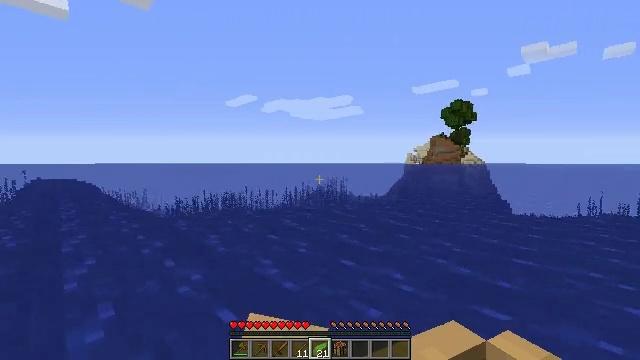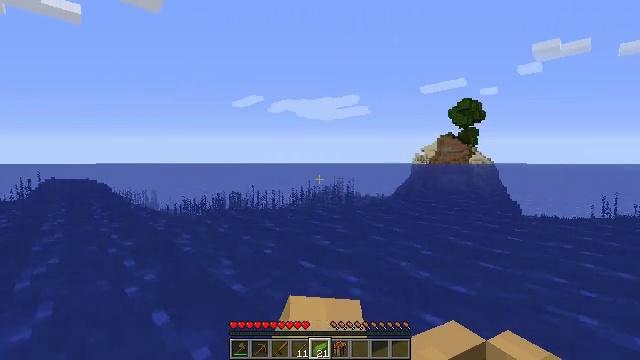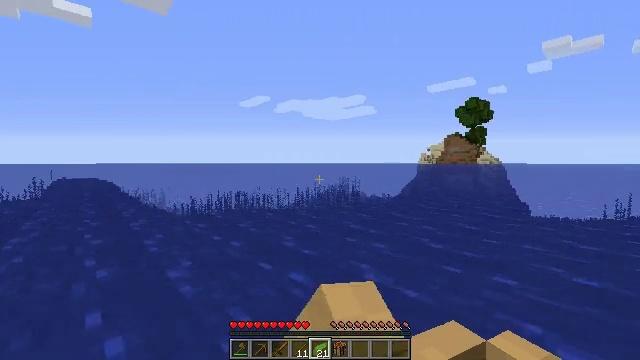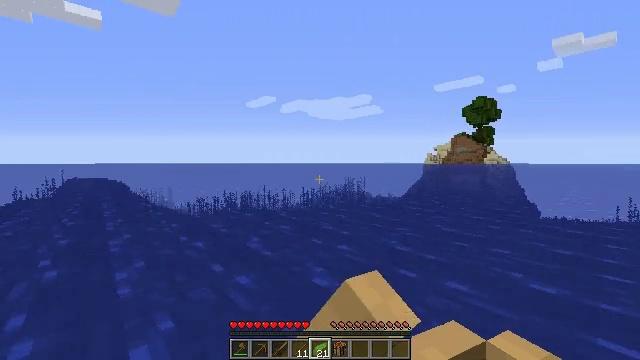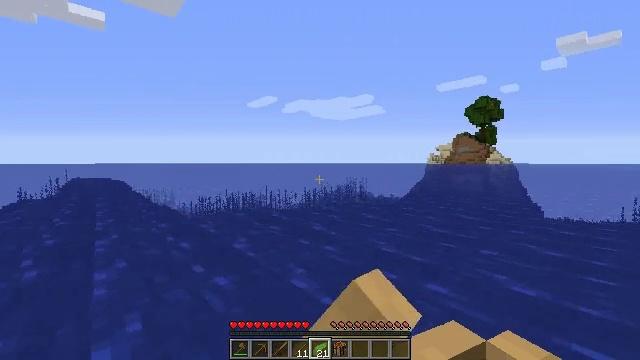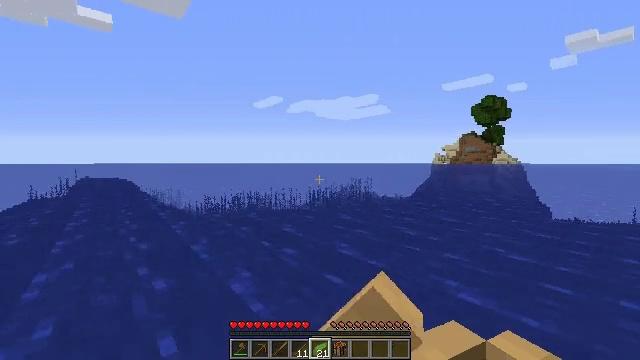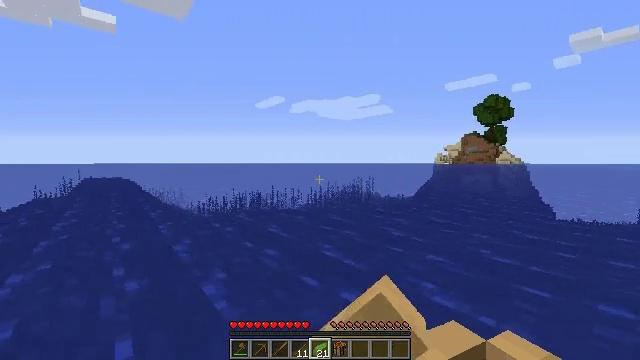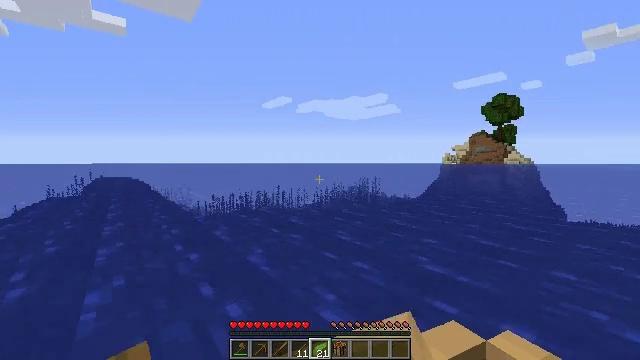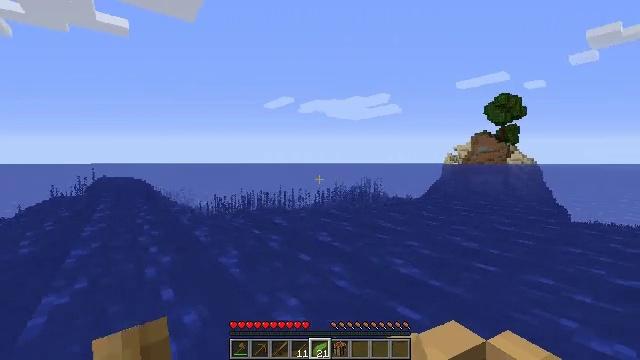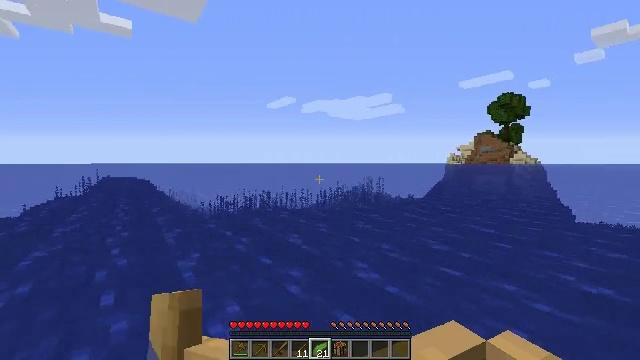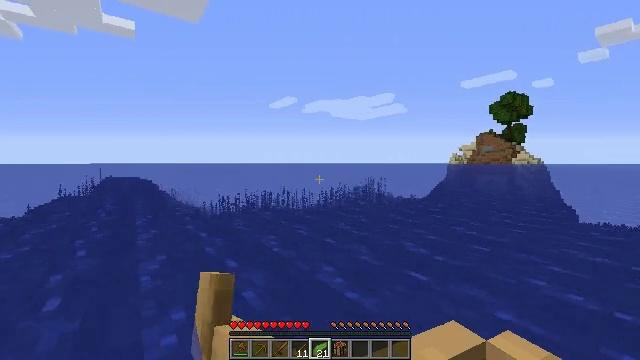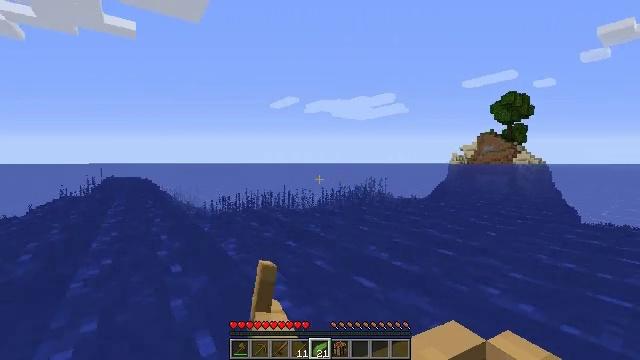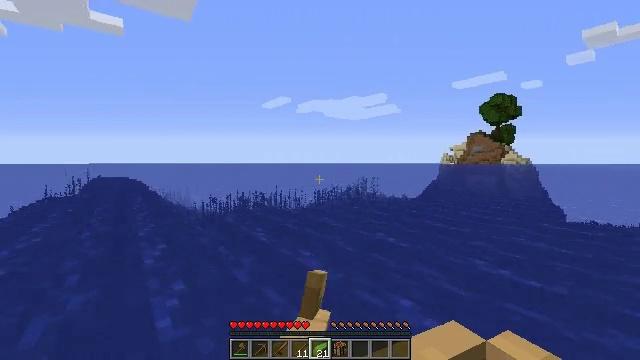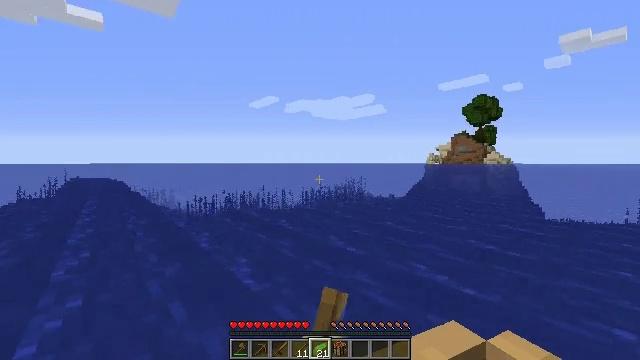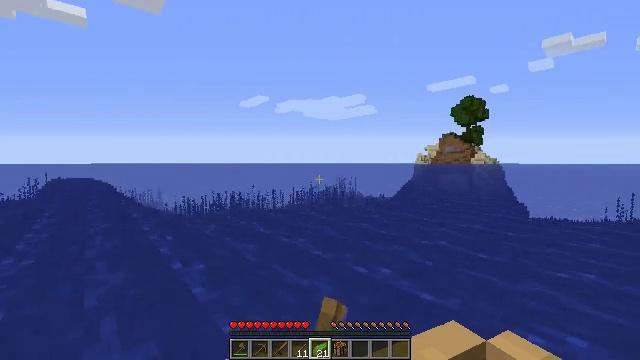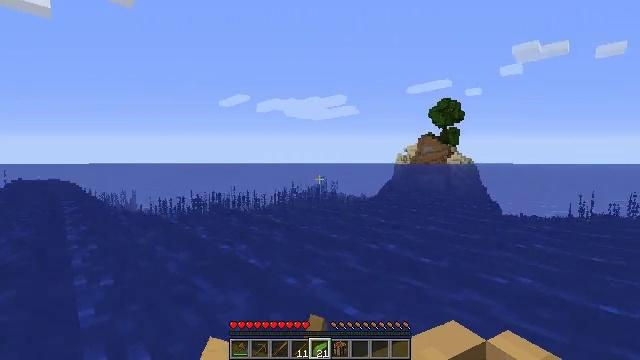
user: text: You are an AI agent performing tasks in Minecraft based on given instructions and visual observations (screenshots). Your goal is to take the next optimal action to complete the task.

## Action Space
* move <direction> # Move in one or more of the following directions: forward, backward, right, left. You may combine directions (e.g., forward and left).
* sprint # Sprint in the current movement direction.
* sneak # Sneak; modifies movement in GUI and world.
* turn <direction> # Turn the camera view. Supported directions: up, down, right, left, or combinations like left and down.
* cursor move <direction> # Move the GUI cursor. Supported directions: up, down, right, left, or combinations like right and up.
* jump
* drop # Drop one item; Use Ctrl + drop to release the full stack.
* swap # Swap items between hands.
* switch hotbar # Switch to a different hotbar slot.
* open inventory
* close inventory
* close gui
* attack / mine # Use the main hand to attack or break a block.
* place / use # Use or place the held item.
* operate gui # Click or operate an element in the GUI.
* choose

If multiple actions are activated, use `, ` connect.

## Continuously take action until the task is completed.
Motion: motion action
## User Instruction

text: Remove kelp and place it on the ground.
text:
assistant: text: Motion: move forward
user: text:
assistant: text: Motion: move forward
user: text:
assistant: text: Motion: move forward
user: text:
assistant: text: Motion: move forward
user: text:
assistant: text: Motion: move forward
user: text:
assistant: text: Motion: move forward
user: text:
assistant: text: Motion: move forward
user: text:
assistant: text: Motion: move forward
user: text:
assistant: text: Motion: move forward
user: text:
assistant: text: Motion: move forward and move right
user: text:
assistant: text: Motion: move forward and move right
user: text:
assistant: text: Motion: move forward and move right
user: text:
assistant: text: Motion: move forward and move right
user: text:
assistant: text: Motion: move forward and move right
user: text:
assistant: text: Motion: move forward and move right
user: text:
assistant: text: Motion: move forward
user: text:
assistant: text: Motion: move forward
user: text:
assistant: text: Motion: move forward
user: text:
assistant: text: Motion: move forward, turn right
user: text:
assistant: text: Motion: move forward, turn right
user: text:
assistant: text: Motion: move forward, turn right
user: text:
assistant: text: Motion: move forward, turn right
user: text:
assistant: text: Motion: move forward, turn right
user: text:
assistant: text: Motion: move forward, turn right
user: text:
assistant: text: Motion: move forward, turn right
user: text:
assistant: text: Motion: move forward, turn right
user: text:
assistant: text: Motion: move forward, turn right
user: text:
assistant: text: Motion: move forward, turn right
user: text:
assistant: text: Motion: move forward, turn right and up
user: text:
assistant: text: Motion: move forward, turn right